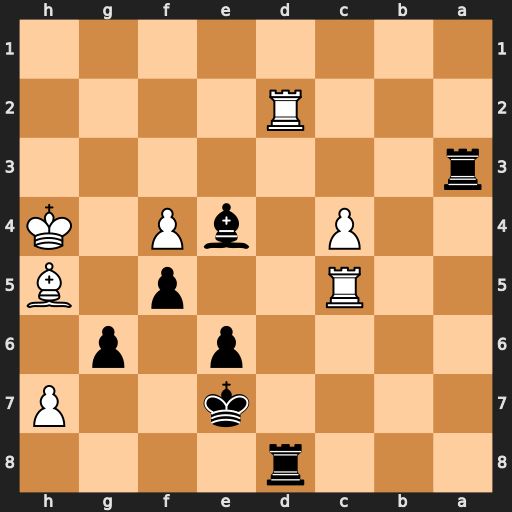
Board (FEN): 3r4/4k2P/4p1p1/2R2p1B/2P1bP1K/r7/3R4/8
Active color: b
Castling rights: -
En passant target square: -
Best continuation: Rxd2 Rc7+ Kd6 h8=Q Rh2+ Kg5 Rxh5+